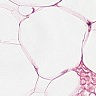
Metastatic tissue present: no